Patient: sex M, age 19
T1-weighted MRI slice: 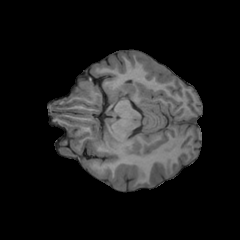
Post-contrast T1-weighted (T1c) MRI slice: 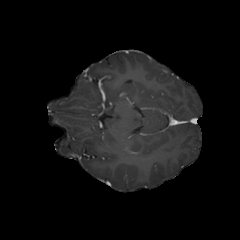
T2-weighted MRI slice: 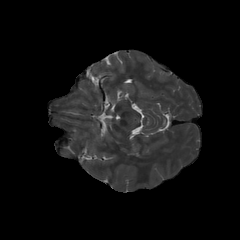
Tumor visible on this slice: no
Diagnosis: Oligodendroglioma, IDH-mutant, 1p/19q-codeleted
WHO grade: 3